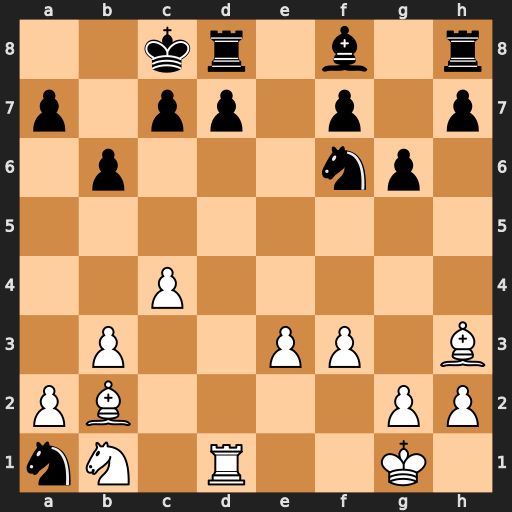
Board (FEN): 2kr1b1r/p1pp1p1p/1p3np1/8/2P5/1P2PP1B/PB4PP/nN1R2K1
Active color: w
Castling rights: -
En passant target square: -
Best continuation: Bxf6 Bc5 Bxa1